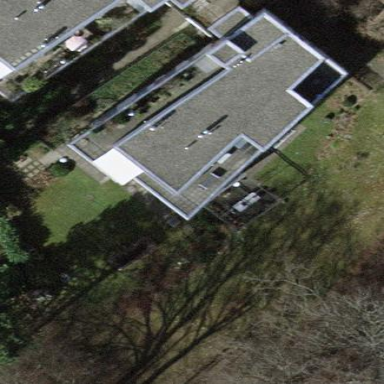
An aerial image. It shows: Close-up view of roof of building.